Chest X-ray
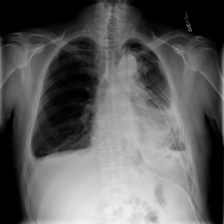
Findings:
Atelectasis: positive
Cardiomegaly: negative
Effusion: positive
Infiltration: negative
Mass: negative
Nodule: negative
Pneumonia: negative
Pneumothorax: positive
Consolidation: negative
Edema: negative
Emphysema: positive
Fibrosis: negative
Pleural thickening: negative
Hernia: negative